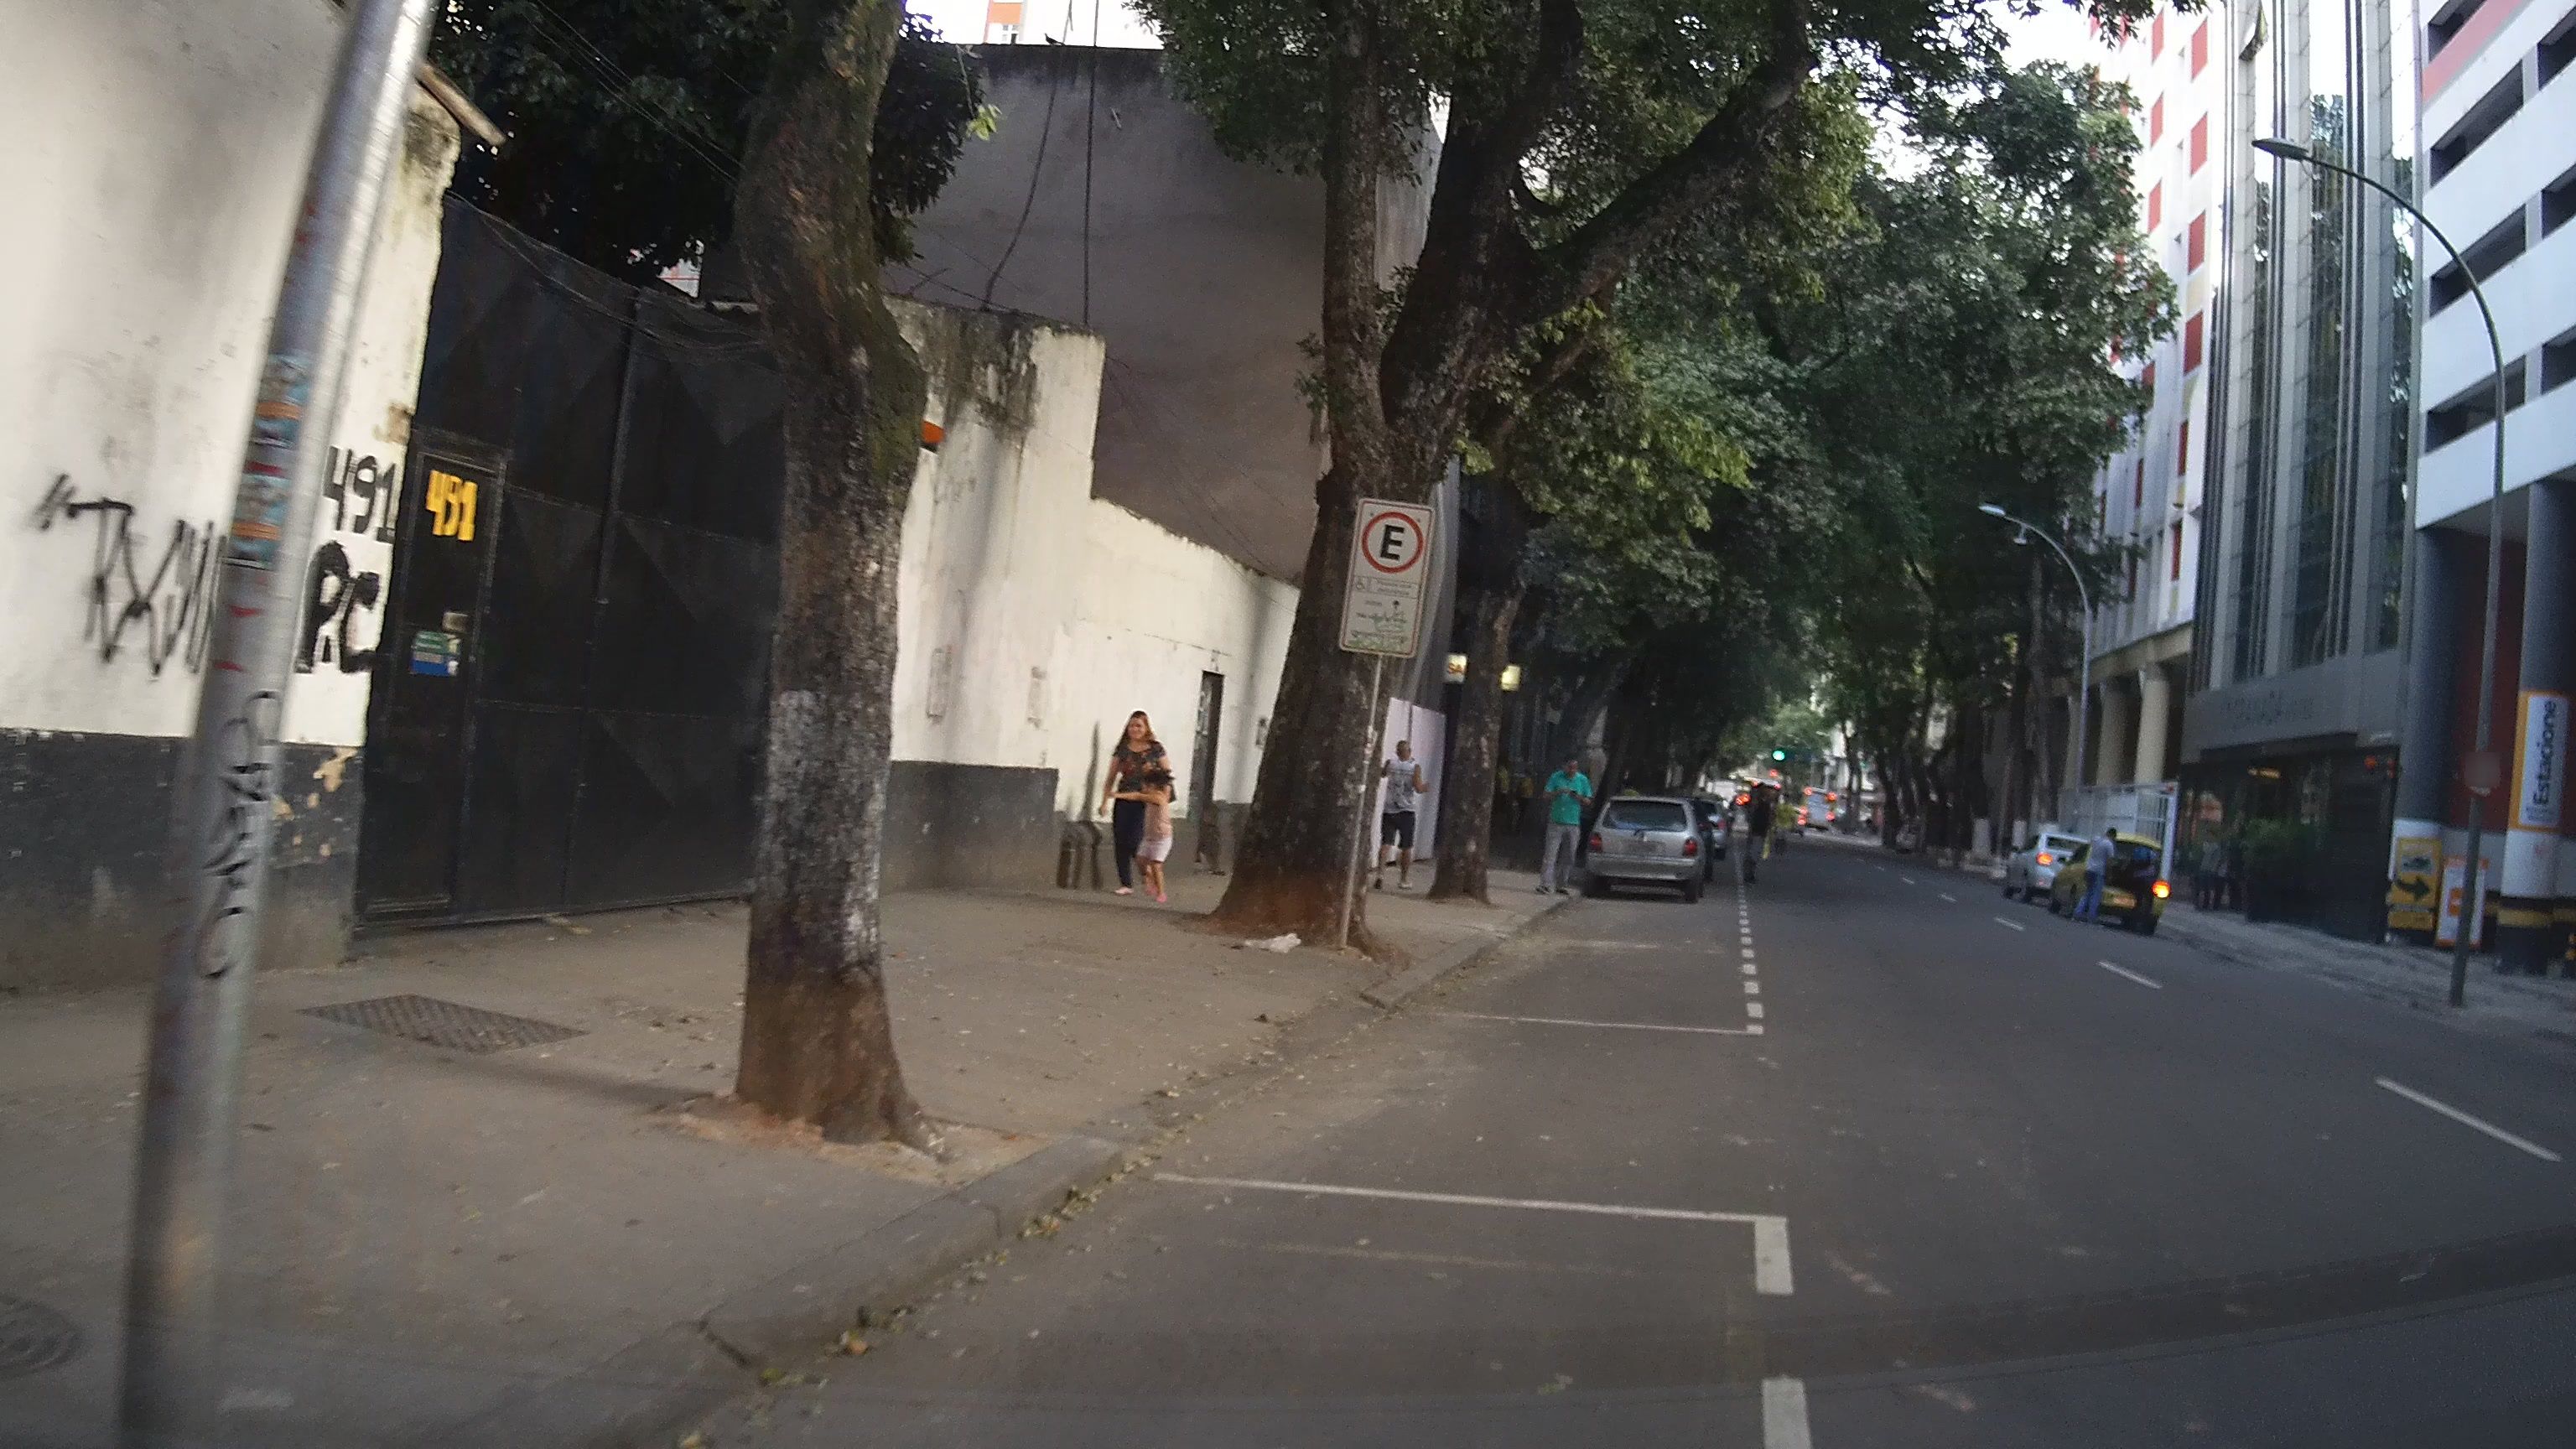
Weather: clear
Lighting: day
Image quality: good
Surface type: walking surface
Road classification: tertiary
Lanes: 2
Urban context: urban centre
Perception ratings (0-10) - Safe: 0.97, Lively: 7.56, Beautiful: 2.14, Boring: 1.25, Depressing: 1.5, Wealthy: 6.19